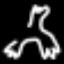
Label: frog